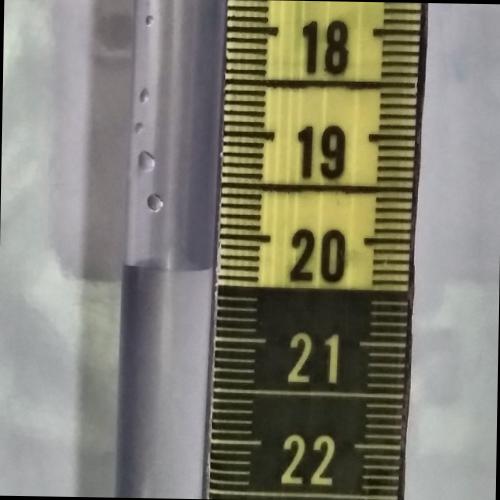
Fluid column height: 20.3 cm